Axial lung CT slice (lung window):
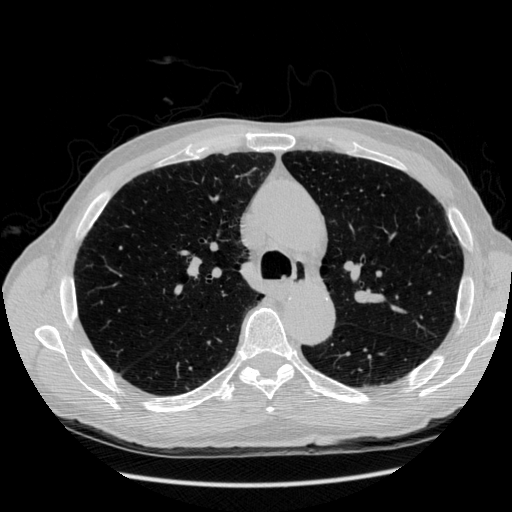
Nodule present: no